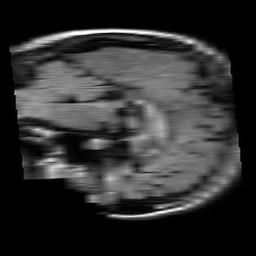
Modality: FLAIR
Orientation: sagittal
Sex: female
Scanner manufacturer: philips
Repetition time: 11 s
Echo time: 0.125 s